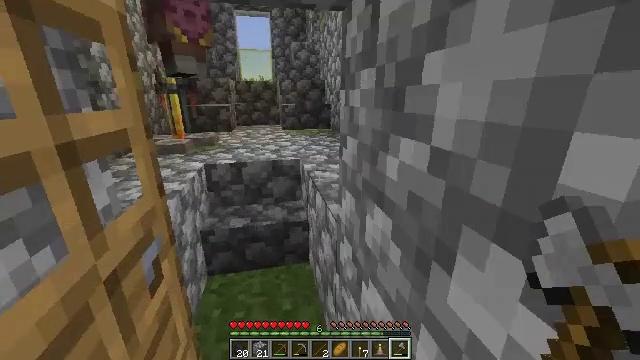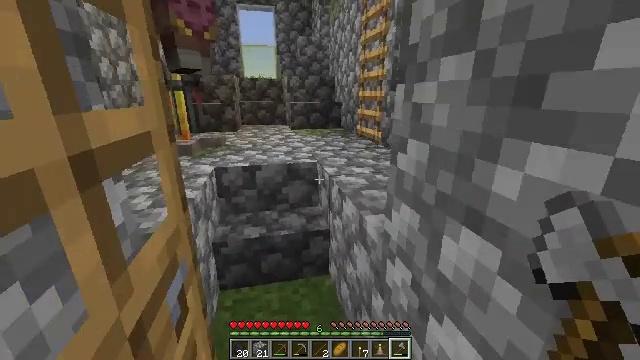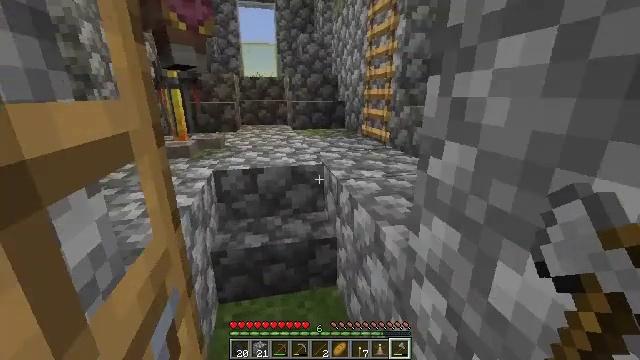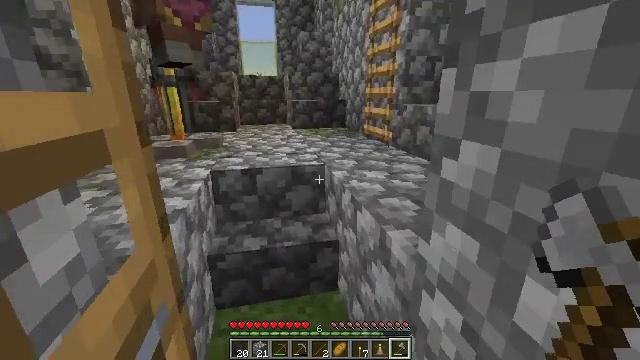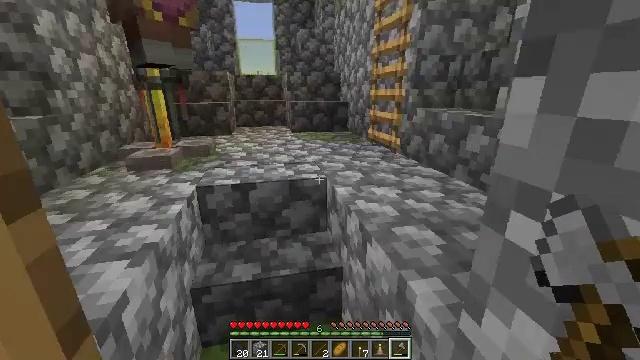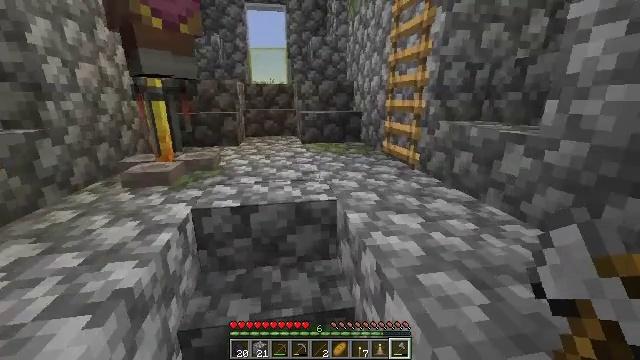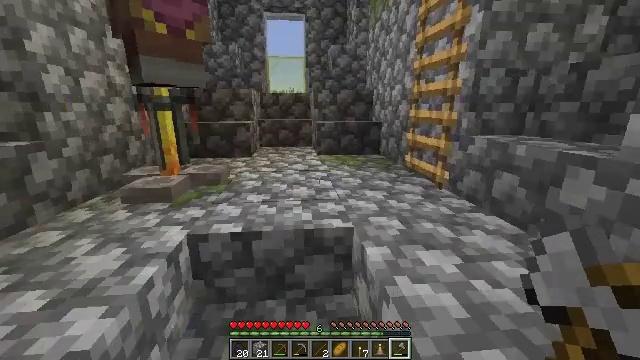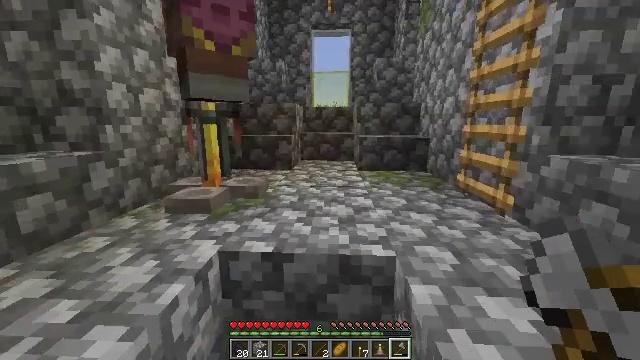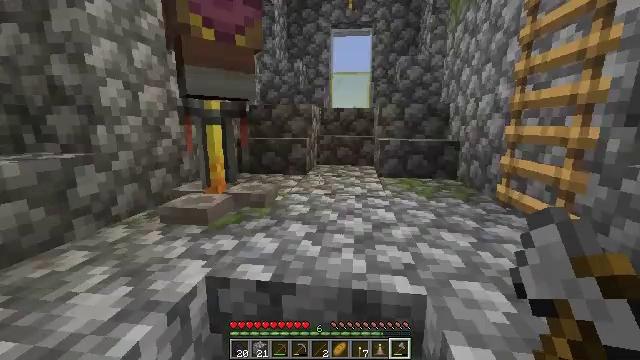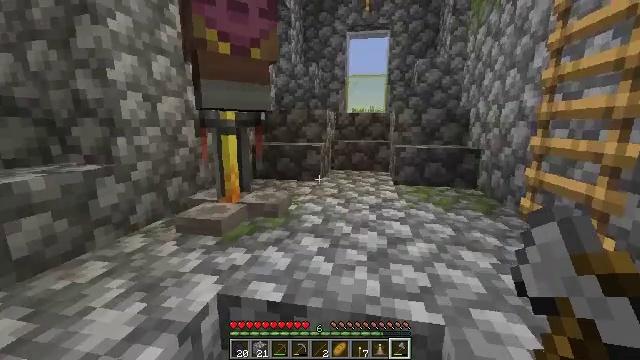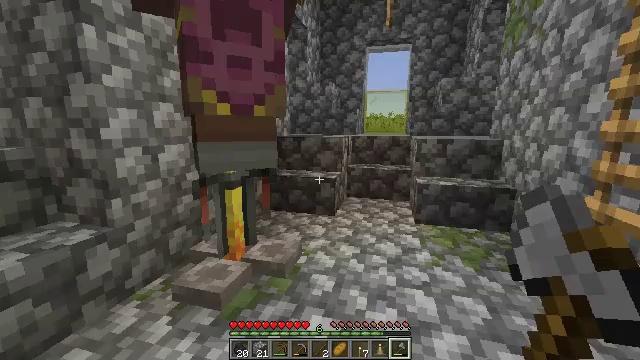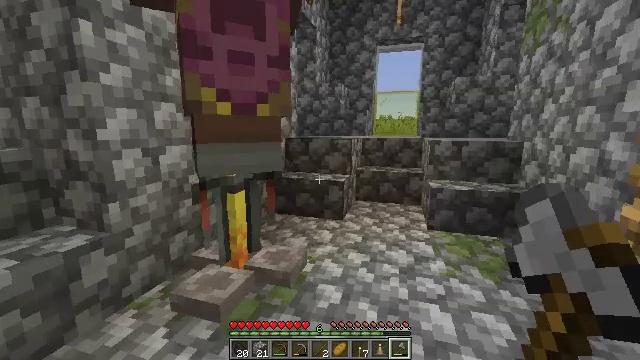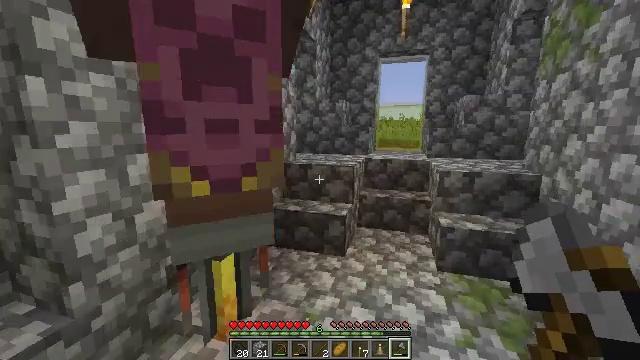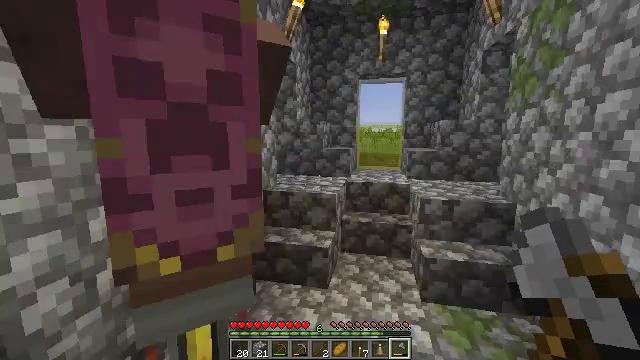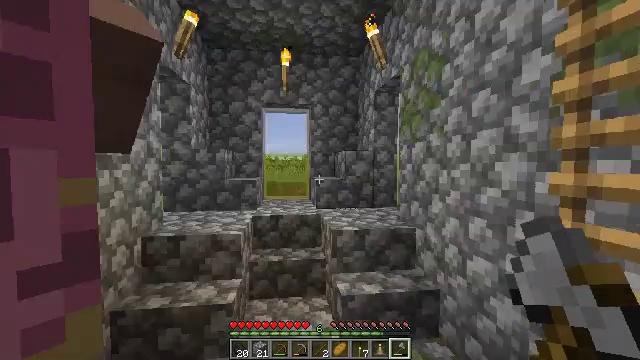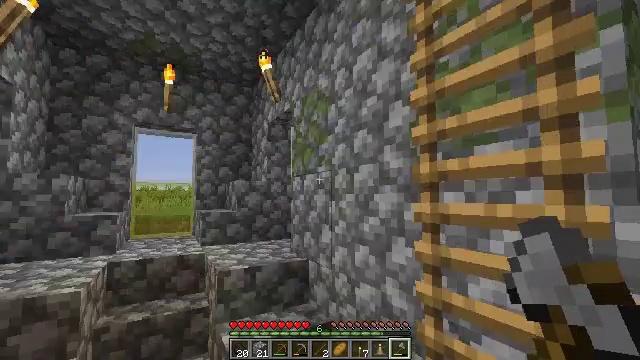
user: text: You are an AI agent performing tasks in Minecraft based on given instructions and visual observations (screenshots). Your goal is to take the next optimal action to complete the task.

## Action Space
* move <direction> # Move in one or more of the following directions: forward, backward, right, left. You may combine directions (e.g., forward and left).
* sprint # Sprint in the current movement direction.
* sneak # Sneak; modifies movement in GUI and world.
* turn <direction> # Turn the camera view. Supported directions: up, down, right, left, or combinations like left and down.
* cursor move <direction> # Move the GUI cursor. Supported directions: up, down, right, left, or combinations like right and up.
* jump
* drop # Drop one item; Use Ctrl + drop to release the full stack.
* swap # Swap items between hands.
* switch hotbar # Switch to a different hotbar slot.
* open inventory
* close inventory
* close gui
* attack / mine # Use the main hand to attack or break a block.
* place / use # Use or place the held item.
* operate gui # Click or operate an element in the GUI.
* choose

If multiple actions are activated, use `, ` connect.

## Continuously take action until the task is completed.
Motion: motion action
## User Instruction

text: Retrieve the barrel for inventory use.
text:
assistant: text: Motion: move forward and move left
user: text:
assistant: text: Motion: move forward
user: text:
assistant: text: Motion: move forward
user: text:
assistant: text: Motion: move forward
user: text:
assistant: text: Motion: move forward, turn left and up
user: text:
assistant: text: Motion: move forward, turn left and up
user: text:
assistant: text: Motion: move forward, turn left and up
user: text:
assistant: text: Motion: move forward, turn left
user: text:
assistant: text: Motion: move forward, turn left
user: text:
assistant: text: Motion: move forward, turn left
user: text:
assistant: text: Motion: move forward, turn left
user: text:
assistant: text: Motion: move forward
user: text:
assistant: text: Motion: move forward, turn right and up
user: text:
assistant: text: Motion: move forward and move right, turn right and up
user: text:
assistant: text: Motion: move forward and move right, turn right and up
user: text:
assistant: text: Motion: move forward and move right, turn right and up
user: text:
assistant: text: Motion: move forward and move right, turn right and up
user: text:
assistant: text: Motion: move forward and move right, turn right and up
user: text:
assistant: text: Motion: move forward, turn right and up
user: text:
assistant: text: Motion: move forward, turn right and up
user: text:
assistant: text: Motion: move forward, turn right and up
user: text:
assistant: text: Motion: move forward, turn right and up
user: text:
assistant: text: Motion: move forward, turn right and up
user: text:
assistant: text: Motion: move forward, turn right and up
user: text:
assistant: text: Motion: move forward, turn right and up
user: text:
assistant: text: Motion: move forward and move left
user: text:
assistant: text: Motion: move forward and move left
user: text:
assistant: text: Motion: move forward and move left, turn right and up
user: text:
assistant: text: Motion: move forward and move left, turn right and up
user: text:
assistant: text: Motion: move forward, turn right and up